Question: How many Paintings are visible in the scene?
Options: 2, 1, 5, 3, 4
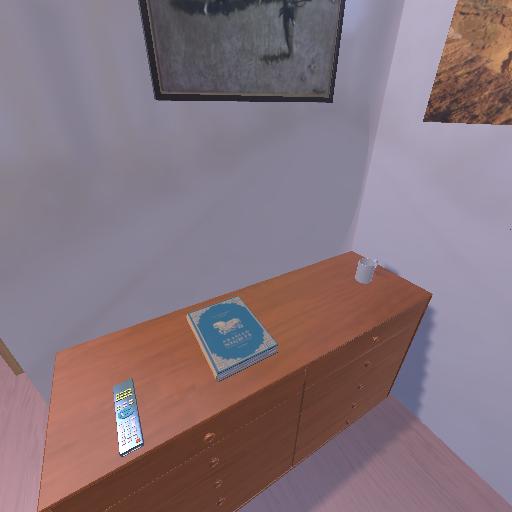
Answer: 2